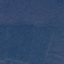
Land use / land cover: Forest